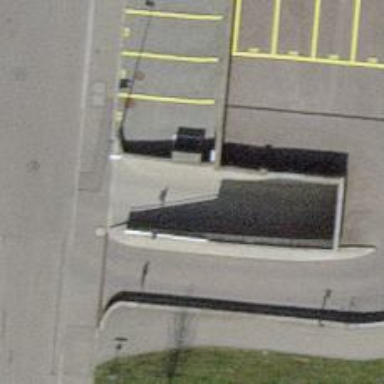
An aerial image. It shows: Parking entrance.